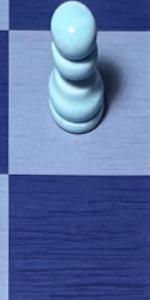
Label: Empty